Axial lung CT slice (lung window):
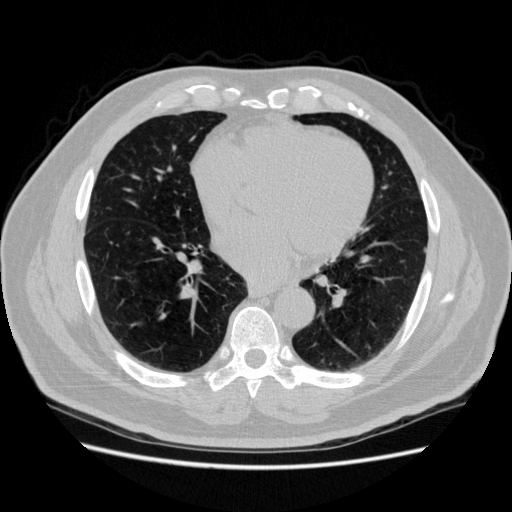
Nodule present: yes
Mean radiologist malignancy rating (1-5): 2